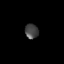
Tissue: lung
Cell type: Others
Senescence score: 0.2107
Nuclear area (px): 192
Mean DAPI intensity: 70.776